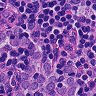
Metastatic tissue present: yes